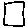
Label: square